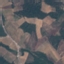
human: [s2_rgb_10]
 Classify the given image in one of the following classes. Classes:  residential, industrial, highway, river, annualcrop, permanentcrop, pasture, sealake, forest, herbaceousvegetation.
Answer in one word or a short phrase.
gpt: PermanentCrop